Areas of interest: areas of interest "Park Square"
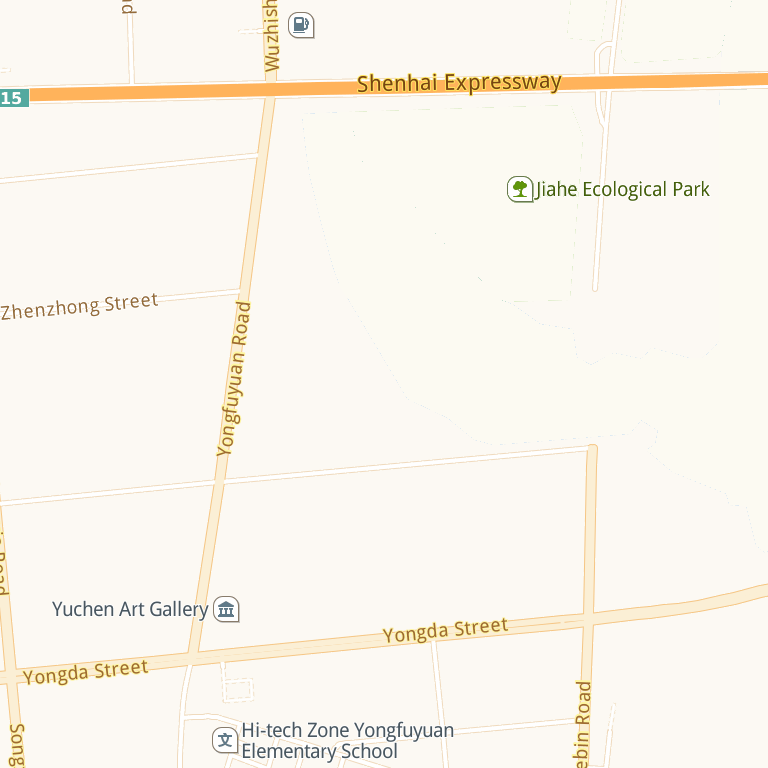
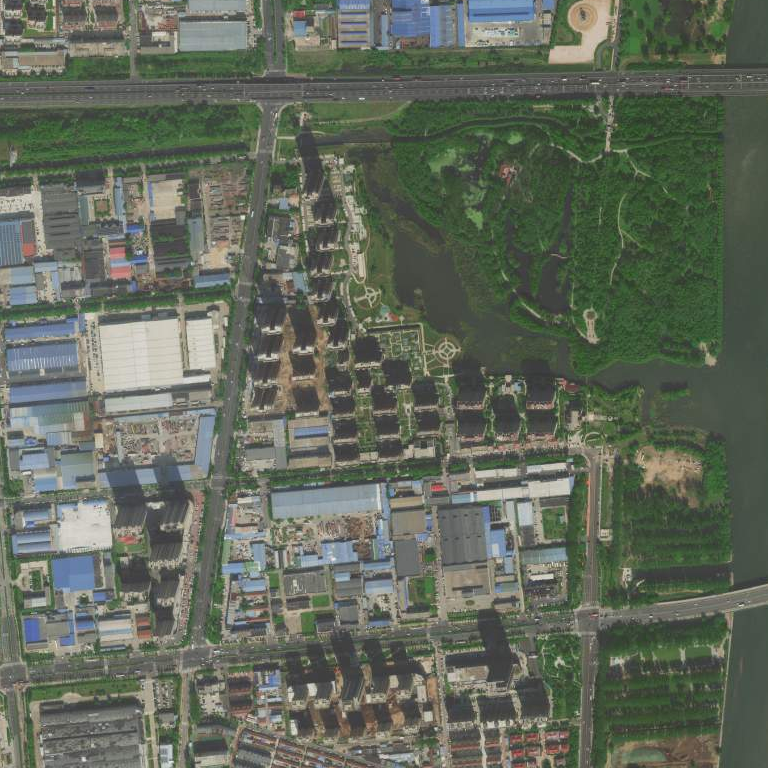